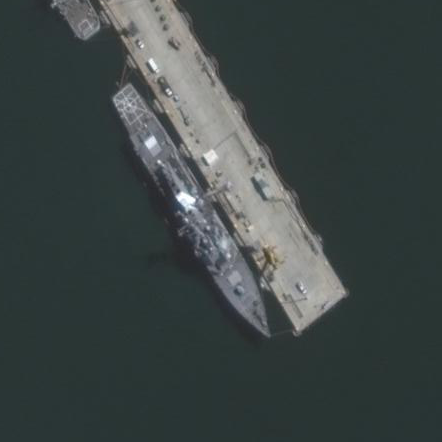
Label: destroyer